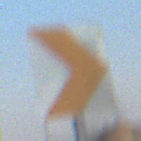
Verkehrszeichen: RichtungstafelnInKurvenKleinLinks
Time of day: SunriseSunset
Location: Outdoor (Suburban)
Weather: PartlyCloudy
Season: Winter
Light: Natural